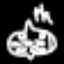
Label: airplane